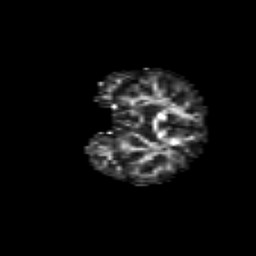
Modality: FA
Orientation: coronal
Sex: female
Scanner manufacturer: siemens
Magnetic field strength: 3 T
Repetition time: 5 s
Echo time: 0.071 s